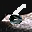
Label: 6